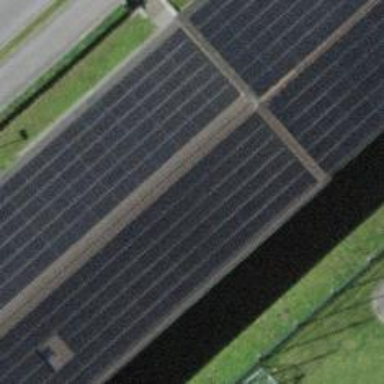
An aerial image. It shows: Solar photovoltaic panel generator.